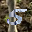
Label: 5